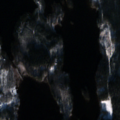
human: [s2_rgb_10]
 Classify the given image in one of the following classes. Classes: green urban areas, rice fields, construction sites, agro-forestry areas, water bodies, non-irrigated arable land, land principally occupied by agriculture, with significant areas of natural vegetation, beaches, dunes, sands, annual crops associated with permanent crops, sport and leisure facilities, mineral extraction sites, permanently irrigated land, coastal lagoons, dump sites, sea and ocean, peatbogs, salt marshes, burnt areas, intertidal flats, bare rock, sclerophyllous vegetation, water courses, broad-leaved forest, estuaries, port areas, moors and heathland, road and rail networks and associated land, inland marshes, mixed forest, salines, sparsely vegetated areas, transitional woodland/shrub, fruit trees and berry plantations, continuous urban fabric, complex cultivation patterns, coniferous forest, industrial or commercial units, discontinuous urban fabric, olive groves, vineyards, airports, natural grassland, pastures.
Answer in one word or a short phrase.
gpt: coniferous forest, mixed forest, water bodies